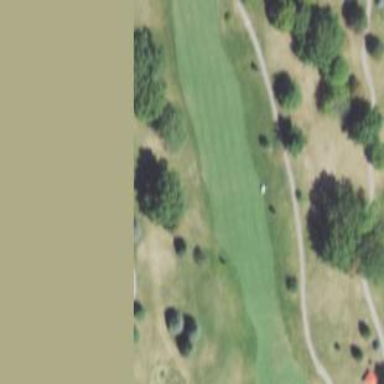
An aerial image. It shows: Grassy area designated as golf fairway.